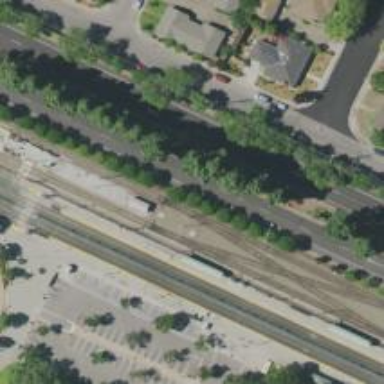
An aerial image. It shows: Light rail electrified with contact line.